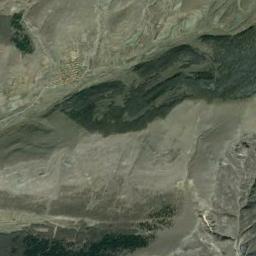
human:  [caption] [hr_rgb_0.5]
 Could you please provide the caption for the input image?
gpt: The mountain is full of bare land with lines of green plants .

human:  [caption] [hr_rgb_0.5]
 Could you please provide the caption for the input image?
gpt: The mountain has a rugged surface and its rocks are yellow .

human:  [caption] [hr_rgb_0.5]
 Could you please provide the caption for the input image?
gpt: There is not the even mountain .

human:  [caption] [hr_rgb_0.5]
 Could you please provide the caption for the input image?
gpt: This mountain is completely covered by vegetation .

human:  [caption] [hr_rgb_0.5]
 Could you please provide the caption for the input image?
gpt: There are some green land on the gray mountain .